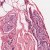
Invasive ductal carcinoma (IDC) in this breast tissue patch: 0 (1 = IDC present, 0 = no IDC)